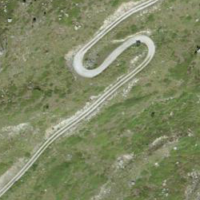
EUNIS habitat code: 26
Species observed at this site:
Oenanthe oenanthe
Nucifraga caryocatactes